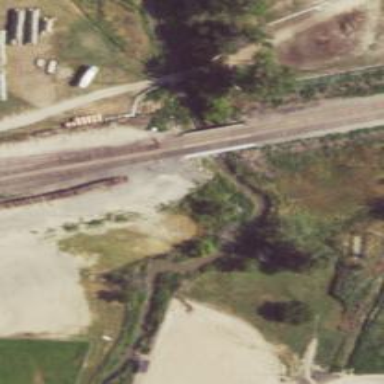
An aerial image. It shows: Railway bridge over siding rail service.